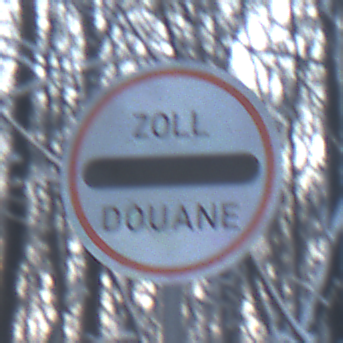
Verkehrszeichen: Zollstelle
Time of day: MorningAfternoon
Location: Outdoor (Nature)
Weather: Clear
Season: Winter
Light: Natural